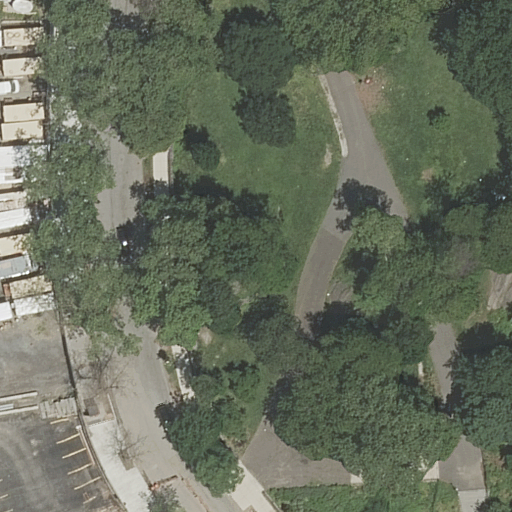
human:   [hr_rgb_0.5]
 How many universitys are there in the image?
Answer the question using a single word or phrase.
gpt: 1

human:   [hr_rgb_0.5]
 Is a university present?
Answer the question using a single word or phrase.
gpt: yes

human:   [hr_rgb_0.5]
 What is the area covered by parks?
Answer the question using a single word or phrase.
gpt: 10610m2

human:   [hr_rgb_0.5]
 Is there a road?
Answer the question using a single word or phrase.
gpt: yes

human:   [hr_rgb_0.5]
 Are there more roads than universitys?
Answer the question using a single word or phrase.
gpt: yes

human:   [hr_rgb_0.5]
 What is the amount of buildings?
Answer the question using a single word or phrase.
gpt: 0

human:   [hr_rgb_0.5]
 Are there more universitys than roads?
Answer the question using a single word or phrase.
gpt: no

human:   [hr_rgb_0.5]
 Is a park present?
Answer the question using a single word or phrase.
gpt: yes

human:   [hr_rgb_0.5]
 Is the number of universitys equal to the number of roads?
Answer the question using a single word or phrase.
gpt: no

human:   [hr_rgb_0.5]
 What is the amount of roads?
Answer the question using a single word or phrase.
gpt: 4

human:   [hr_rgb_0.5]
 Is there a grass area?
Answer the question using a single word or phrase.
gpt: yes

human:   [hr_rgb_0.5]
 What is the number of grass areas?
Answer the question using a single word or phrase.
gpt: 1

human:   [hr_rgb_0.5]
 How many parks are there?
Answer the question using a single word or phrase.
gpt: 1

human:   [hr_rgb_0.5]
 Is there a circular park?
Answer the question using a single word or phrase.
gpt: no

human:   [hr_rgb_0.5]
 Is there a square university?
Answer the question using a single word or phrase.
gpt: no

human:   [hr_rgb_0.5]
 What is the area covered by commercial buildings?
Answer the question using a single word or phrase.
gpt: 0m2

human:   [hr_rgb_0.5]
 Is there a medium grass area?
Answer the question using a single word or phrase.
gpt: yes

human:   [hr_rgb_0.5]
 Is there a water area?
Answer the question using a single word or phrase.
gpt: no

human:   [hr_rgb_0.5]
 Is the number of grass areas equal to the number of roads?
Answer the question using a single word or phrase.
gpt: no

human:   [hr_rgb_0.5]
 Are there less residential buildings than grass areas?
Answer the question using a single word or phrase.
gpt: yes

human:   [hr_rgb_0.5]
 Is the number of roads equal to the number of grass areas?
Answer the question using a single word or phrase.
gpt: no

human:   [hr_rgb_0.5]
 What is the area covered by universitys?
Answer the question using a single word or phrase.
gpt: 7587m2

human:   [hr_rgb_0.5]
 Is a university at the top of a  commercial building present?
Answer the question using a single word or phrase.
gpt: no

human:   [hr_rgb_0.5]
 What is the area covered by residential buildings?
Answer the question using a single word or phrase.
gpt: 0m2

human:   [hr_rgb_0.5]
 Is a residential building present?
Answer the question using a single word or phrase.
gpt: no

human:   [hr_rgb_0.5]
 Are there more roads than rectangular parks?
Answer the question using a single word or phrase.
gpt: yes

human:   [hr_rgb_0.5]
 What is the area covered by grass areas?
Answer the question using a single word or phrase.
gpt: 242m2

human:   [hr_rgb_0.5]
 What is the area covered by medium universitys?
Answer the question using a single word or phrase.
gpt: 0m2

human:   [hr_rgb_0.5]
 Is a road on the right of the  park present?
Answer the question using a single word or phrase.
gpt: no

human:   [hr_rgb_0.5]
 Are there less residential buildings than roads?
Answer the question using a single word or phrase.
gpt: yes

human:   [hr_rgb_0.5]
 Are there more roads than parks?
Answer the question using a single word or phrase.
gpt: yes

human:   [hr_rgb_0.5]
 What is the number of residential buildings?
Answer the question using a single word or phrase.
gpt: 0

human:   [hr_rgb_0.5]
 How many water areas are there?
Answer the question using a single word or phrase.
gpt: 0

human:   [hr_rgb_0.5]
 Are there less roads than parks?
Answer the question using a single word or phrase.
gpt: no

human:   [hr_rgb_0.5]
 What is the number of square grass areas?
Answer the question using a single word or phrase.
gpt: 0

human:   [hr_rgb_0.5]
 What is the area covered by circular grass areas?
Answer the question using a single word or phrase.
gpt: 0m2

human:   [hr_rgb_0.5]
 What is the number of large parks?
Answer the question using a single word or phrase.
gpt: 1

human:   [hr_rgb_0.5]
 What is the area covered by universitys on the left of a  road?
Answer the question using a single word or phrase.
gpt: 7587m2

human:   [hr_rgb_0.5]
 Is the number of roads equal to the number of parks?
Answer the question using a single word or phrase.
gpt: no

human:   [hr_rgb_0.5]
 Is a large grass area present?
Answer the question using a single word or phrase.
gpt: no

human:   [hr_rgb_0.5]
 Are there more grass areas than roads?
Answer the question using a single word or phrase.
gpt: no

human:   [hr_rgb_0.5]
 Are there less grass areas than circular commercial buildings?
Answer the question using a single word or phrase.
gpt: no

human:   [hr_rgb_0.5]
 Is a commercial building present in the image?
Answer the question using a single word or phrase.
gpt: no

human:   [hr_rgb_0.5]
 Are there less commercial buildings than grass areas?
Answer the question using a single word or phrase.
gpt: yes

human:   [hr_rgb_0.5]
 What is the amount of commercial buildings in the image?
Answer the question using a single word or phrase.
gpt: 0

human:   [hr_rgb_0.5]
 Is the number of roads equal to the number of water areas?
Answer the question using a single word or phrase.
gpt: no

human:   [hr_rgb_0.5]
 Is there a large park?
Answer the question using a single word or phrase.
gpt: yes

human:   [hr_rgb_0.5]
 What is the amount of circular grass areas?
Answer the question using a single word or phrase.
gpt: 0

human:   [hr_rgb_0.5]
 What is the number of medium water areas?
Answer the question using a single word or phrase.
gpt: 0

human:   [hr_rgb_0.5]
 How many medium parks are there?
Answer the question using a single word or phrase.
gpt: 0

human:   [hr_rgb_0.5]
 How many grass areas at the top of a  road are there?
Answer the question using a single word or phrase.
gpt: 0

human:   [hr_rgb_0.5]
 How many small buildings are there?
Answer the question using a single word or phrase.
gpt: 0

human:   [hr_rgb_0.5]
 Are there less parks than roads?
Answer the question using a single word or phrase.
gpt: yes

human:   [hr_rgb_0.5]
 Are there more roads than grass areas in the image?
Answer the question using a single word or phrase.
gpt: yes

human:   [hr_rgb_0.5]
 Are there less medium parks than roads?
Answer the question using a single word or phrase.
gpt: yes

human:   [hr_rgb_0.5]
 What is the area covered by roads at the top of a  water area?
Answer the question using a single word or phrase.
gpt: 0m2

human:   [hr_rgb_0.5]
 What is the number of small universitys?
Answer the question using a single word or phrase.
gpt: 0

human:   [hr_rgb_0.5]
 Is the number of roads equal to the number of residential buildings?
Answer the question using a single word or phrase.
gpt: no

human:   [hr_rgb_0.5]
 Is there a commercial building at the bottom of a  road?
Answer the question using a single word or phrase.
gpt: no

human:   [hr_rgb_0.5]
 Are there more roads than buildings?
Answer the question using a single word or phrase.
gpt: yes

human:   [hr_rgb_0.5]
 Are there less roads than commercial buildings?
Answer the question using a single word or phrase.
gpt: no

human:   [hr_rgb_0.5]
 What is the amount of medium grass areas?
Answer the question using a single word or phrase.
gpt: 1

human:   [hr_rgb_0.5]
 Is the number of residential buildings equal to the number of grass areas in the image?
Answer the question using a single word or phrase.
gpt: no

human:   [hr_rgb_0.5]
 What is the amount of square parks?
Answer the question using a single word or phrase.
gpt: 0